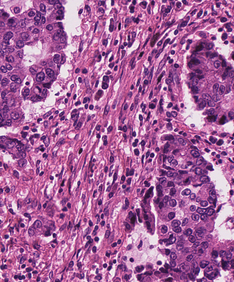
Tumor epithelial tissue: yes
Tumor-associated stroma tissue: yes
Normal tissue: no